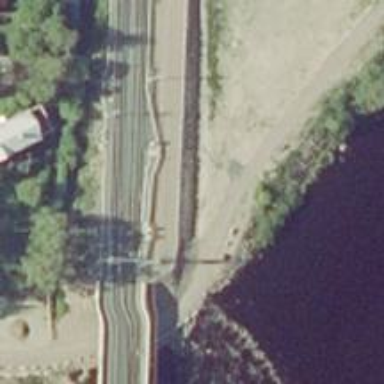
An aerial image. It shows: Railway with continuous electrified contact lines.